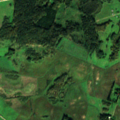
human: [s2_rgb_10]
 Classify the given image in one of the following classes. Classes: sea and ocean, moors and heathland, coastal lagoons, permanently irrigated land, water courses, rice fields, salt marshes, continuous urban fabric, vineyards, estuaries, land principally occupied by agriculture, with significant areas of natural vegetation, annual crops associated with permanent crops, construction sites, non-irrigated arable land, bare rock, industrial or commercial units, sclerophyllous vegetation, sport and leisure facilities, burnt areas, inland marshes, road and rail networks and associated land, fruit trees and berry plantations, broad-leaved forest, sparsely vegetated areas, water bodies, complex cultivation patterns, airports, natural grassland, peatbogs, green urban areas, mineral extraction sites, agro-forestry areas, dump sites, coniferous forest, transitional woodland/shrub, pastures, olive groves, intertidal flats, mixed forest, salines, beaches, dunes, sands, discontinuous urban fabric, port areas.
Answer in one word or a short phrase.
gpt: non-irrigated arable land, pastures, complex cultivation patterns, land principally occupied by agriculture, with significant areas of natural vegetation, coniferous forest